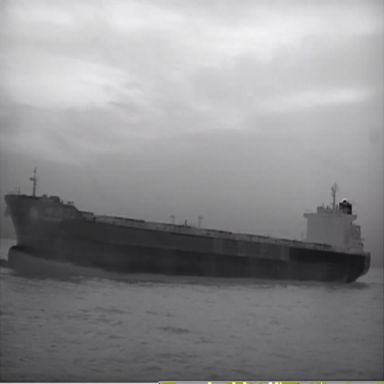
There is a liner in the infrared image.